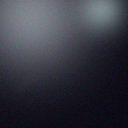
Screen state: off